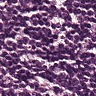
Metastatic tissue present: no